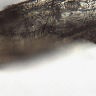
Metastatic tissue present: no